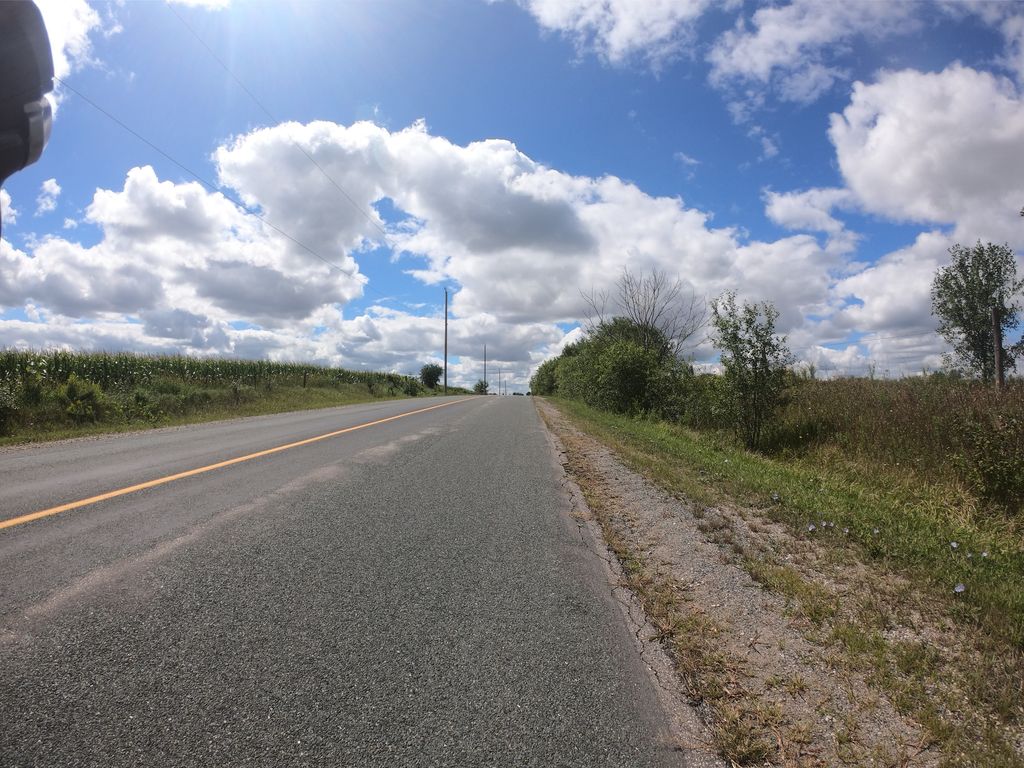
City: kitchener-waterloo